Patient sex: F
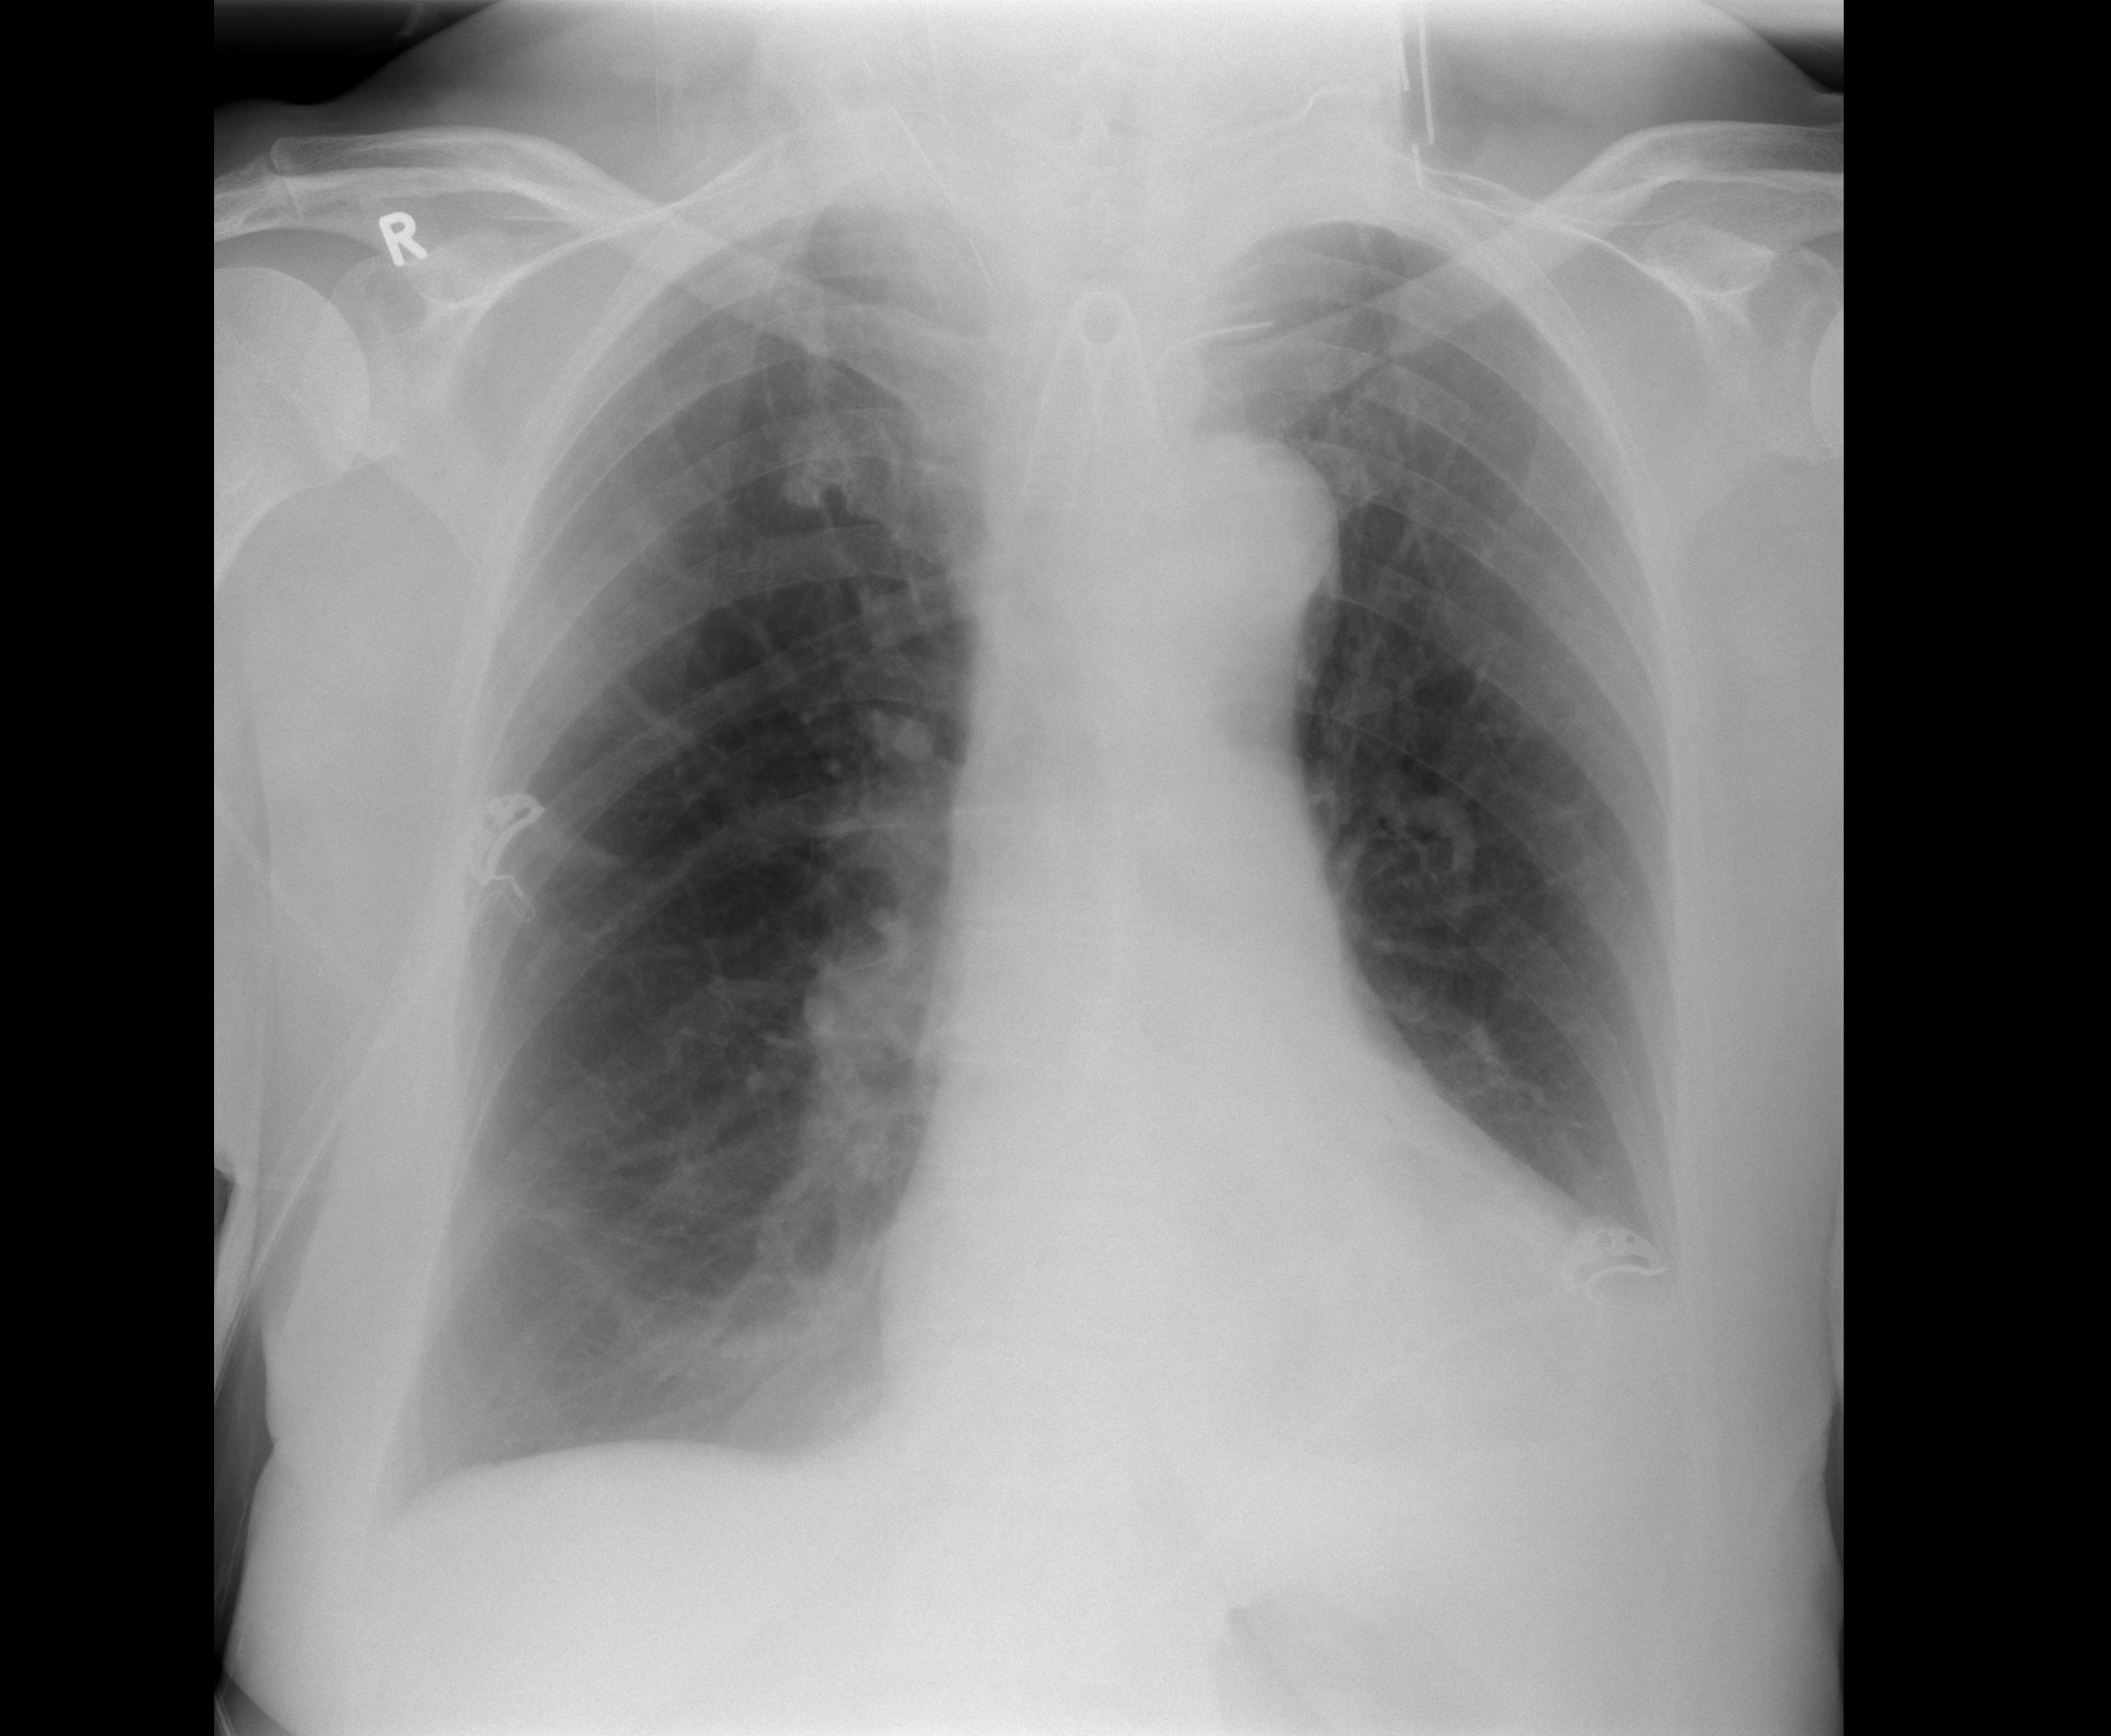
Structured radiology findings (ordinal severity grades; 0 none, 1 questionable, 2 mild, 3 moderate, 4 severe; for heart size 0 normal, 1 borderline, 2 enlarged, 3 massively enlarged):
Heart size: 1
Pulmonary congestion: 0
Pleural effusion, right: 0
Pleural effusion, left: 2
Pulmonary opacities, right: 0
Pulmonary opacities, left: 0
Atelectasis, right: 0
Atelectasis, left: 2